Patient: sex M, age 36
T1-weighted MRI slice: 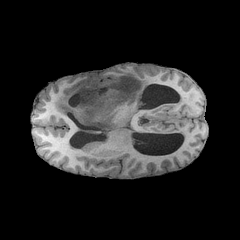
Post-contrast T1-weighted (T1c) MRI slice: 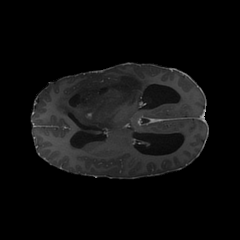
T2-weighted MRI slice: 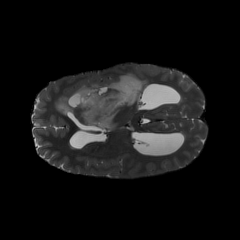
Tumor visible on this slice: yes
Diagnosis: Astrocytoma, IDH-mutant
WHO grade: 4